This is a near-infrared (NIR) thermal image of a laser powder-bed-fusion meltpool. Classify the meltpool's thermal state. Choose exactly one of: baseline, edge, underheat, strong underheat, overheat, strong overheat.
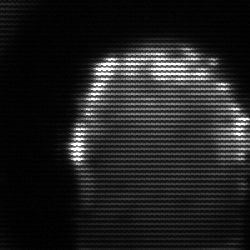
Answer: baseline